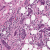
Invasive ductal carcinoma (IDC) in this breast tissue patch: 1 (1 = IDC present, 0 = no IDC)